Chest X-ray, AP view. Patient: 43 years old, sex M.
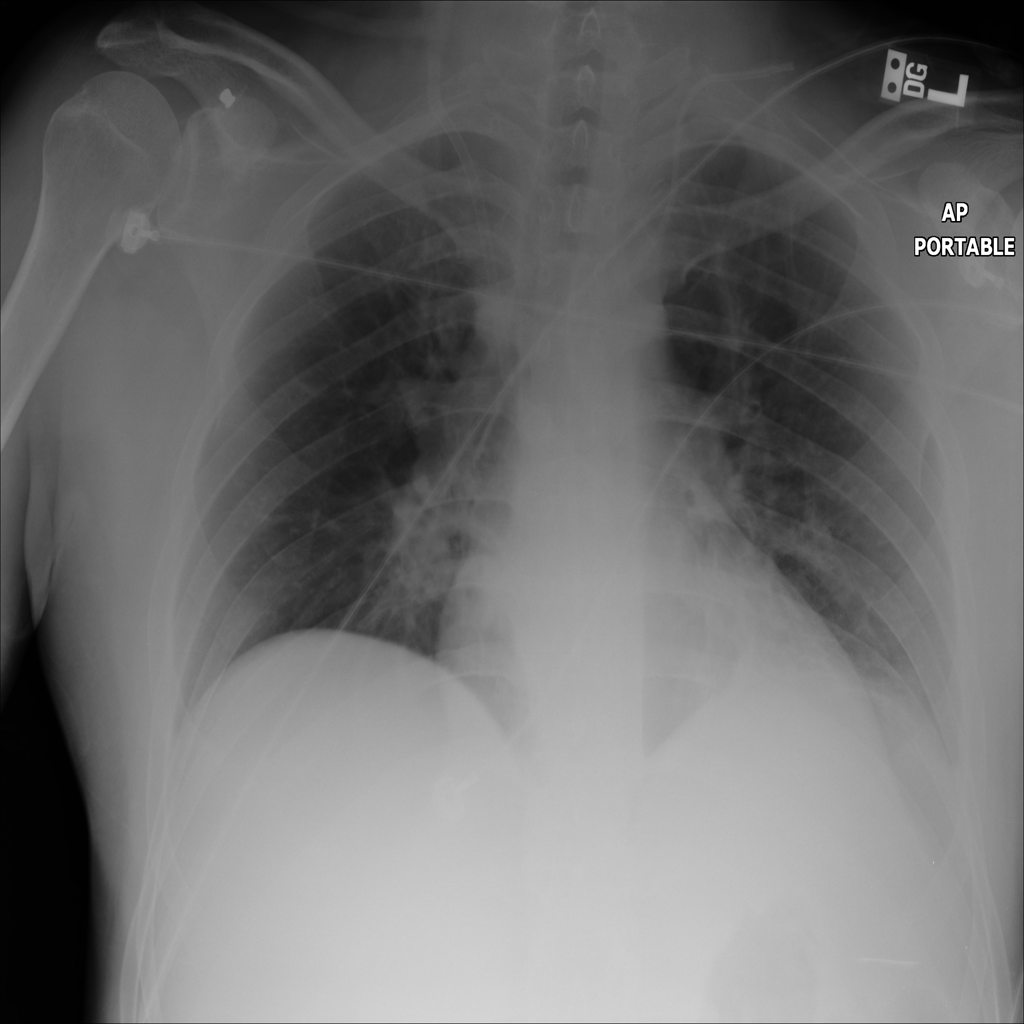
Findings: Atelectasis, Cardiomegaly